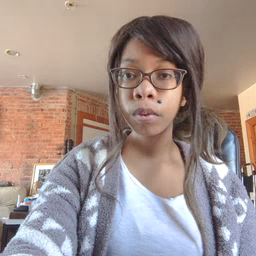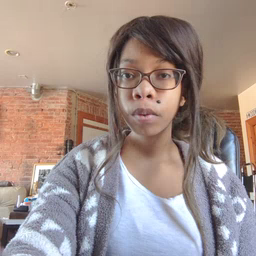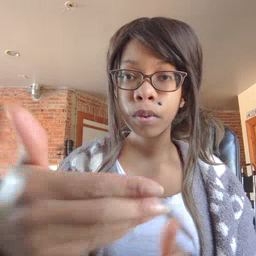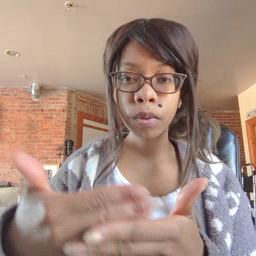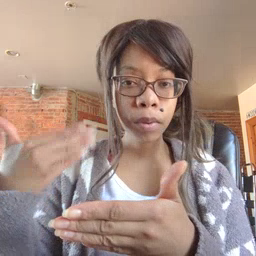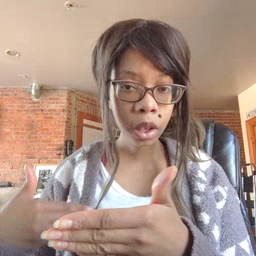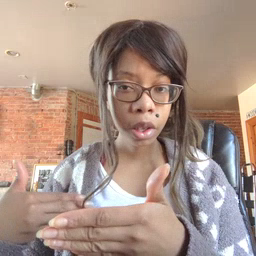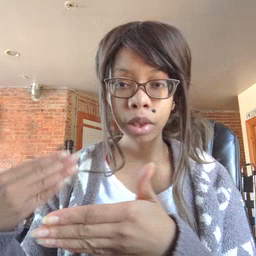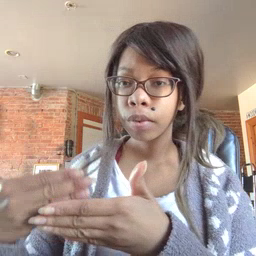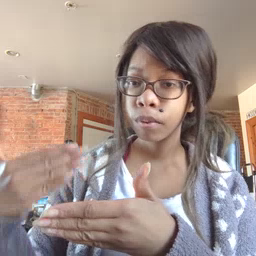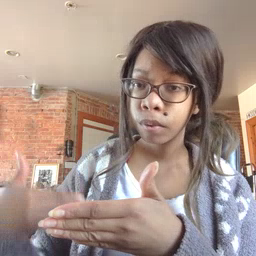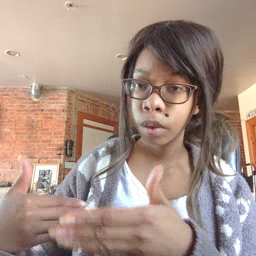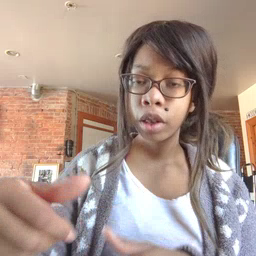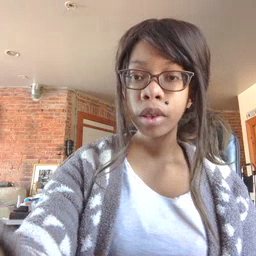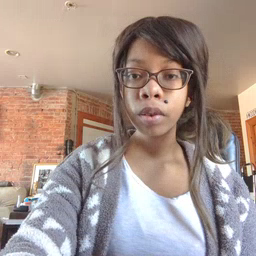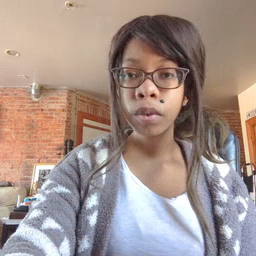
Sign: before